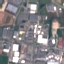
Label: Industrial